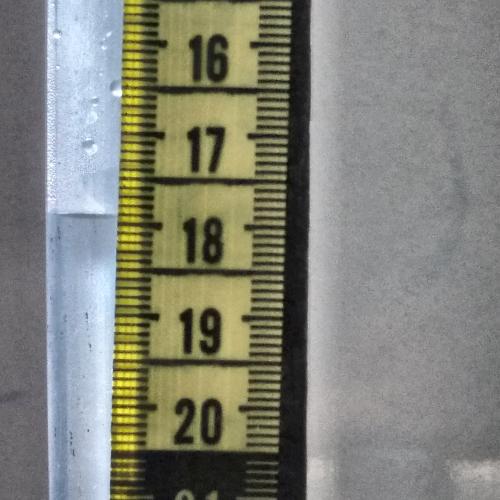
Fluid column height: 17.9 cm